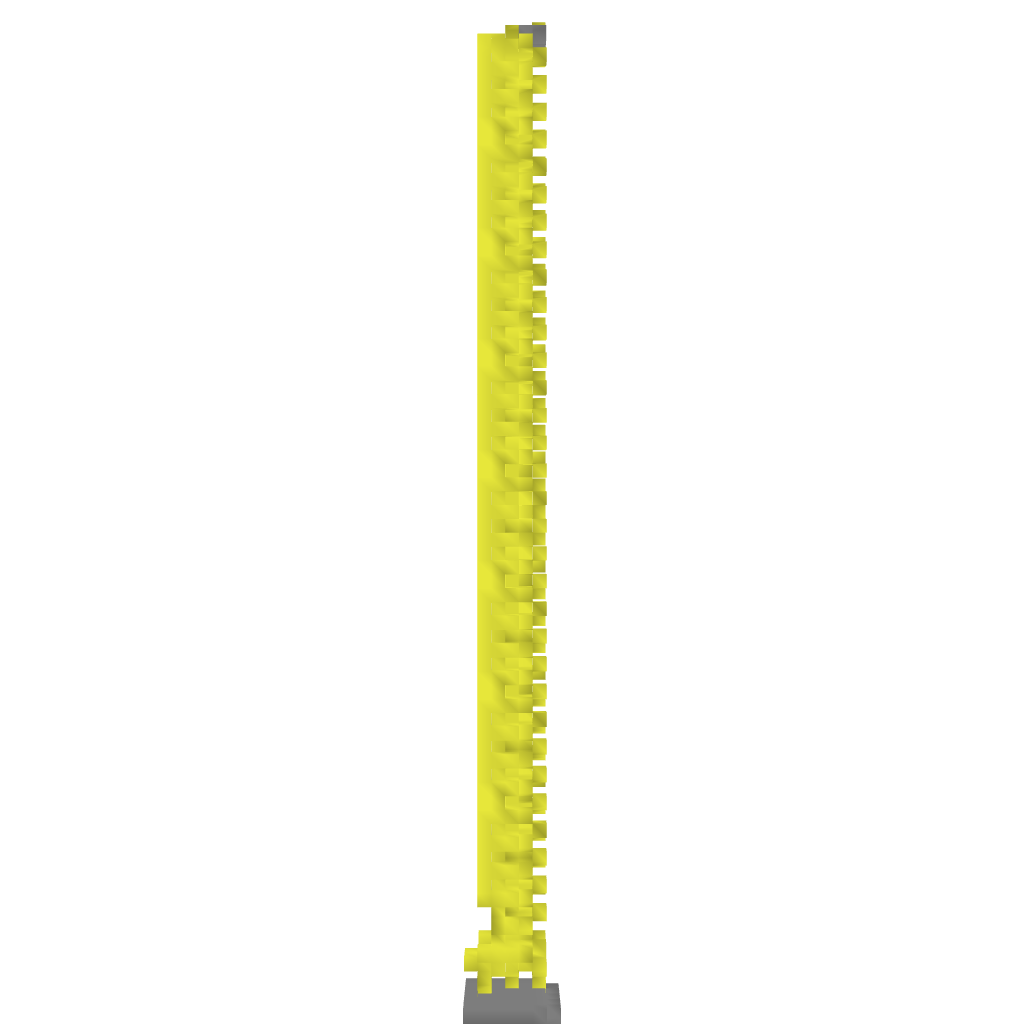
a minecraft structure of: Sky elevator bad low quality